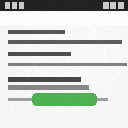
Screen state: on